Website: crate-barrel
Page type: billing-address
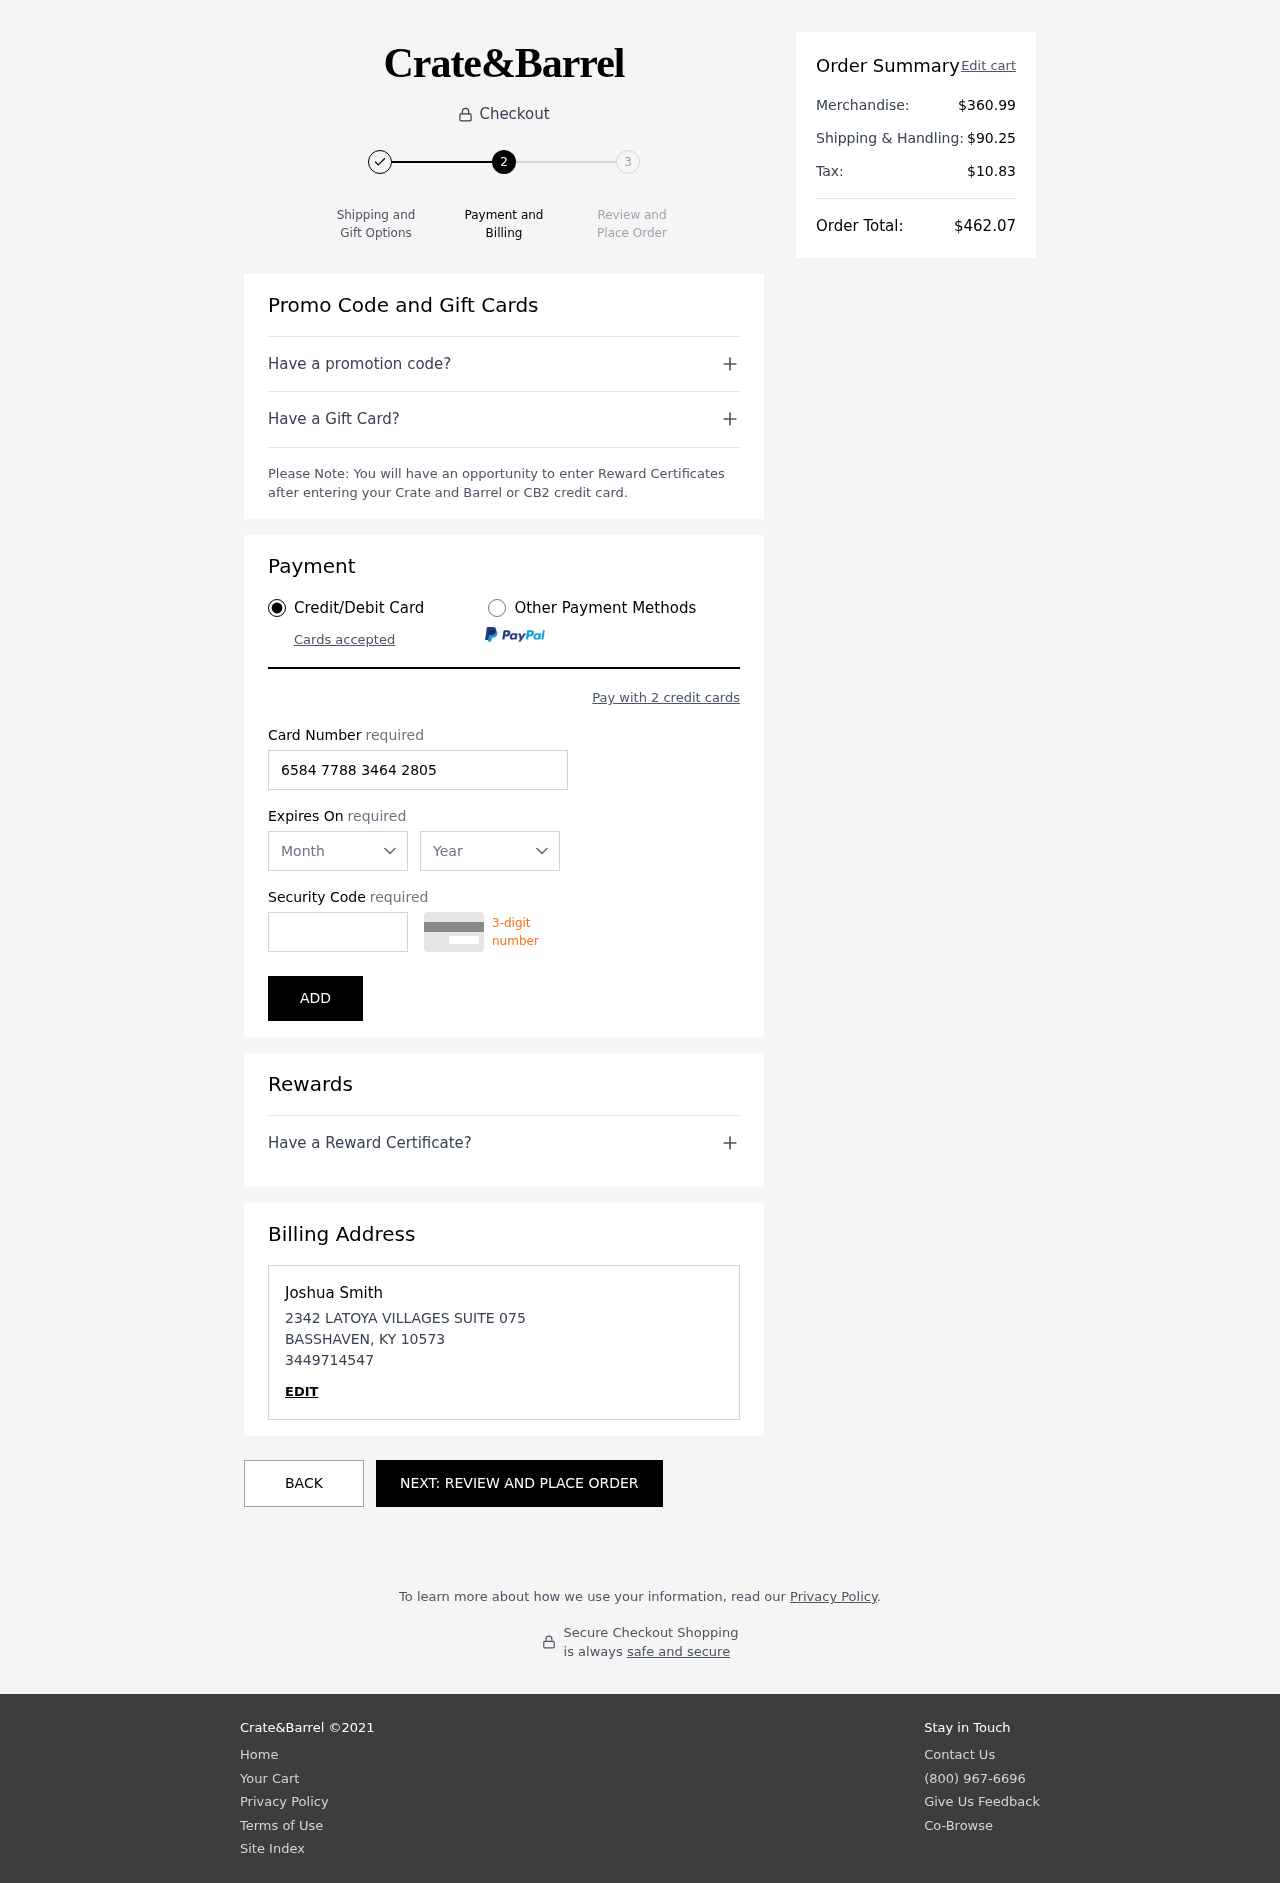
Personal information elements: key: PII_CARD_CVV
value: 503
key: PII_CARD_EXPIRY_MONTH
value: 02
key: PII_CARD_EXPIRY_YEAR
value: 29
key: PII_CARD_NUMBER
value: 6584 7788 3464 2805
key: PII_CITY
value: BASSHAVEN
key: PII_FULLNAME
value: Joshua Smith
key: PII_PHONE
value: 3449714547
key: PII_POSTCODE
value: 10573
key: PII_STATE_ABBR
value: KY
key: PII_STREET
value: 2342 LATOYA VILLAGES SUITE 075
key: PII_FIRSTNAME
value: Joshua
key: PII_LASTNAME
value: Smith
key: PII_PHONE_LINE
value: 4547
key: PII_PHONE_SUFFIX
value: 4547
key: PII_POSTCODE_FULL
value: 10573
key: PII_PHONE2
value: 3449714547
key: PII_PHONE3
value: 3449714547
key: PII_FULLNAME2
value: Joshua Smith
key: PII_FULLNAME3
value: Joshua Smith
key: PII_FIRSTNAME2
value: Joshua
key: PII_FIRSTNAME3
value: Joshua
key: PII_LASTNAME2
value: Smith
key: PII_LASTNAME3
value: Smith
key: PII_FIRSTNAME_DERIVED
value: Joshua
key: PII_LASTNAME_DERIVED
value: Smith
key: PII_PHONE_NUMERIC
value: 3449714547
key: PII_PHONE_LINE_NUMERIC
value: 4547
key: PII_PHONE_SUFFIX_NUMERIC
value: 4547
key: PII_POSTCODE_NUMERIC
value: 10573
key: PII_PHONE2_NUMERIC
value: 3449714547
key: PII_PHONE3_NUMERIC
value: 3449714547
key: PII_FULLNAME_DERIVED
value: Joshua Smith
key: PII_NAME_FULL_DERIVED
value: Joshua Smith
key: PII_PHONE_DIGITS
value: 3449714547
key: PII_PHONE_LAST4
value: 4547
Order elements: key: ORDER_SUBTOTAL
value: $360.99
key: ORDER_SHIPPING_COST
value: $90.25
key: ORDER_TAX
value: $10.83
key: ORDER_TOTAL
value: $462.07